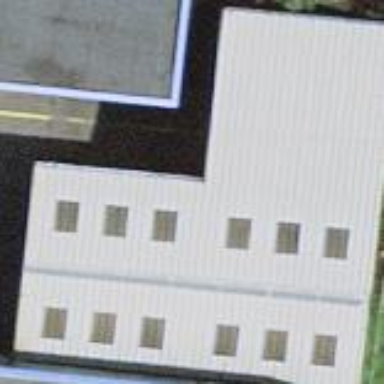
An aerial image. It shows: Warehouse.